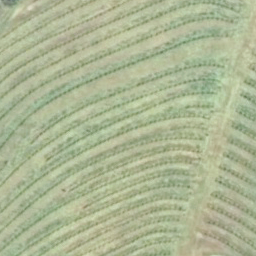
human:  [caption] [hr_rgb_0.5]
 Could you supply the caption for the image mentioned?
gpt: It is a piece of farmland .

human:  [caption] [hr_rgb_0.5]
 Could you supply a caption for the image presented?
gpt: There is a piece of farmland .

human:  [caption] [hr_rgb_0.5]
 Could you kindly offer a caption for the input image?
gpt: It is a piece of cropland .

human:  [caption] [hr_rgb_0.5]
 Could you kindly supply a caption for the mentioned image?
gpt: There is a piece of cropland .

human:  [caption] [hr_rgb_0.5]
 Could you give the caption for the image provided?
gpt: Here is a piece of farmland .